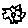
Label: flower